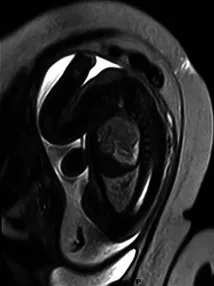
(A,B) Fetal MRI performed at 34 weeks of gestation showing a right renal fossa occupied by a 60 mm x 30 mm multinodular solid mass with intermediate signal intensity on T2.
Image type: radiology (mri)